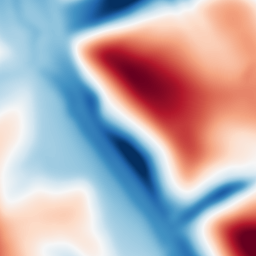
Category: multiscale
Decomposition family: dog
Decomposition parameters: sigma_low: 5
sigma_high: 50
Upsampling method: bspline
Upsampling parameters: scale: 8
Upsampling scale: 8